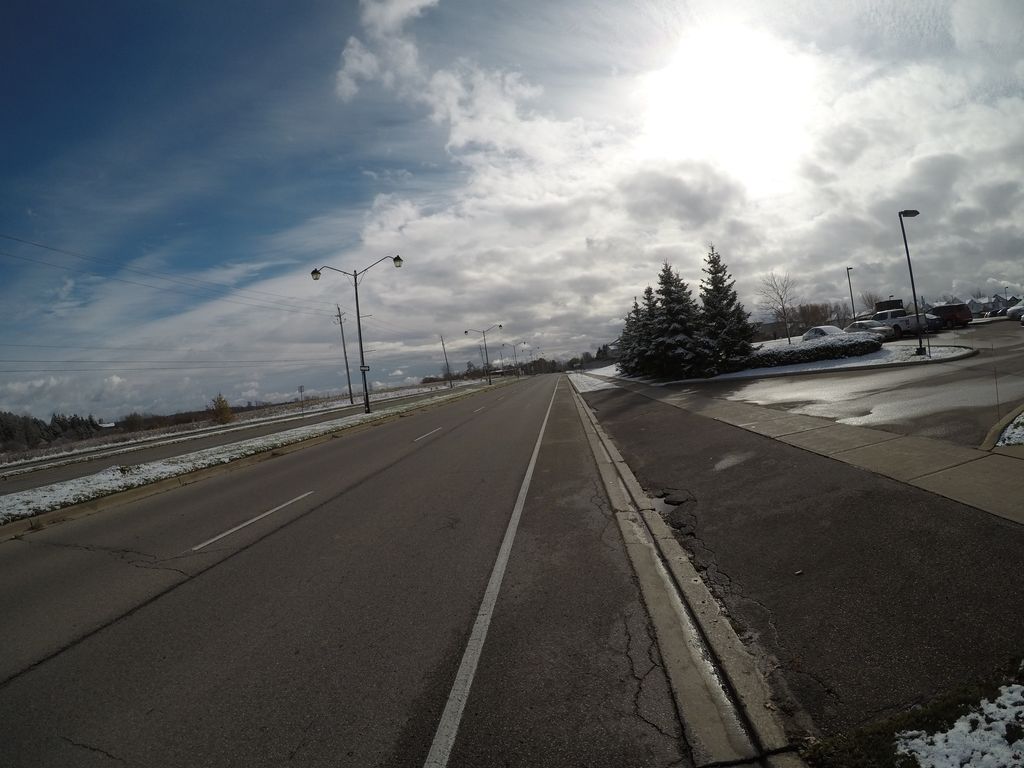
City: kitchener-waterloo